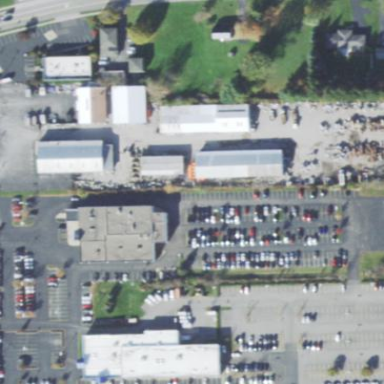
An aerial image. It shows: Retail area.